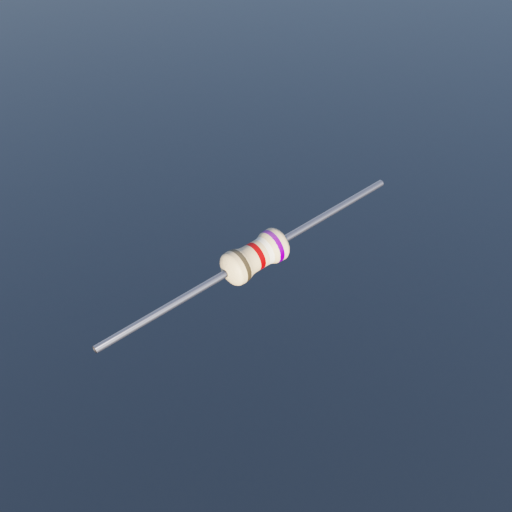
Resistor colour bands (in order): brown, red, white, violet